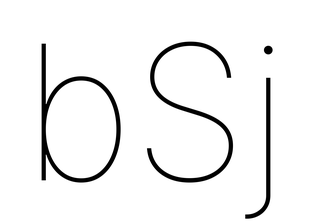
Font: Inter_Thin